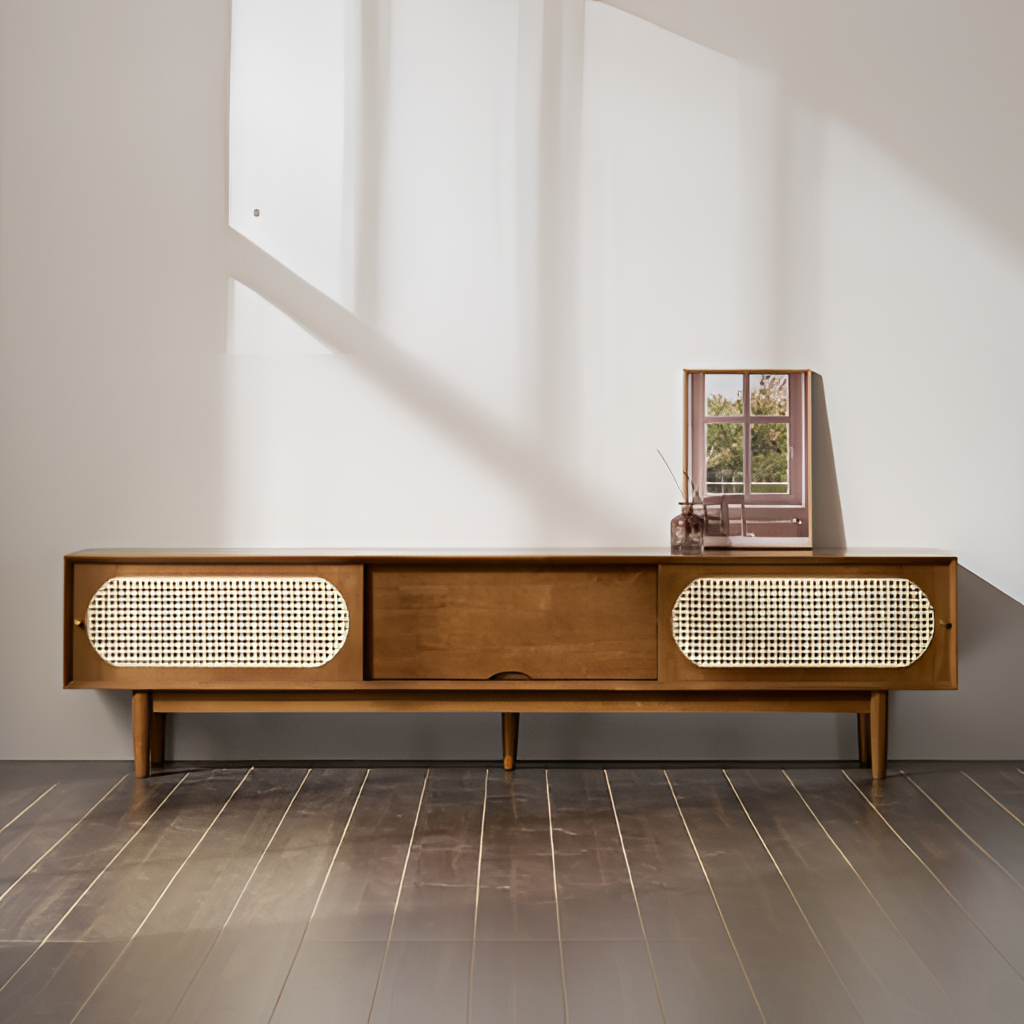
wood media console, living room, mid-century, gray tile flooring, with plank pattern, paint wallpaper, with solid pattern